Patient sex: M
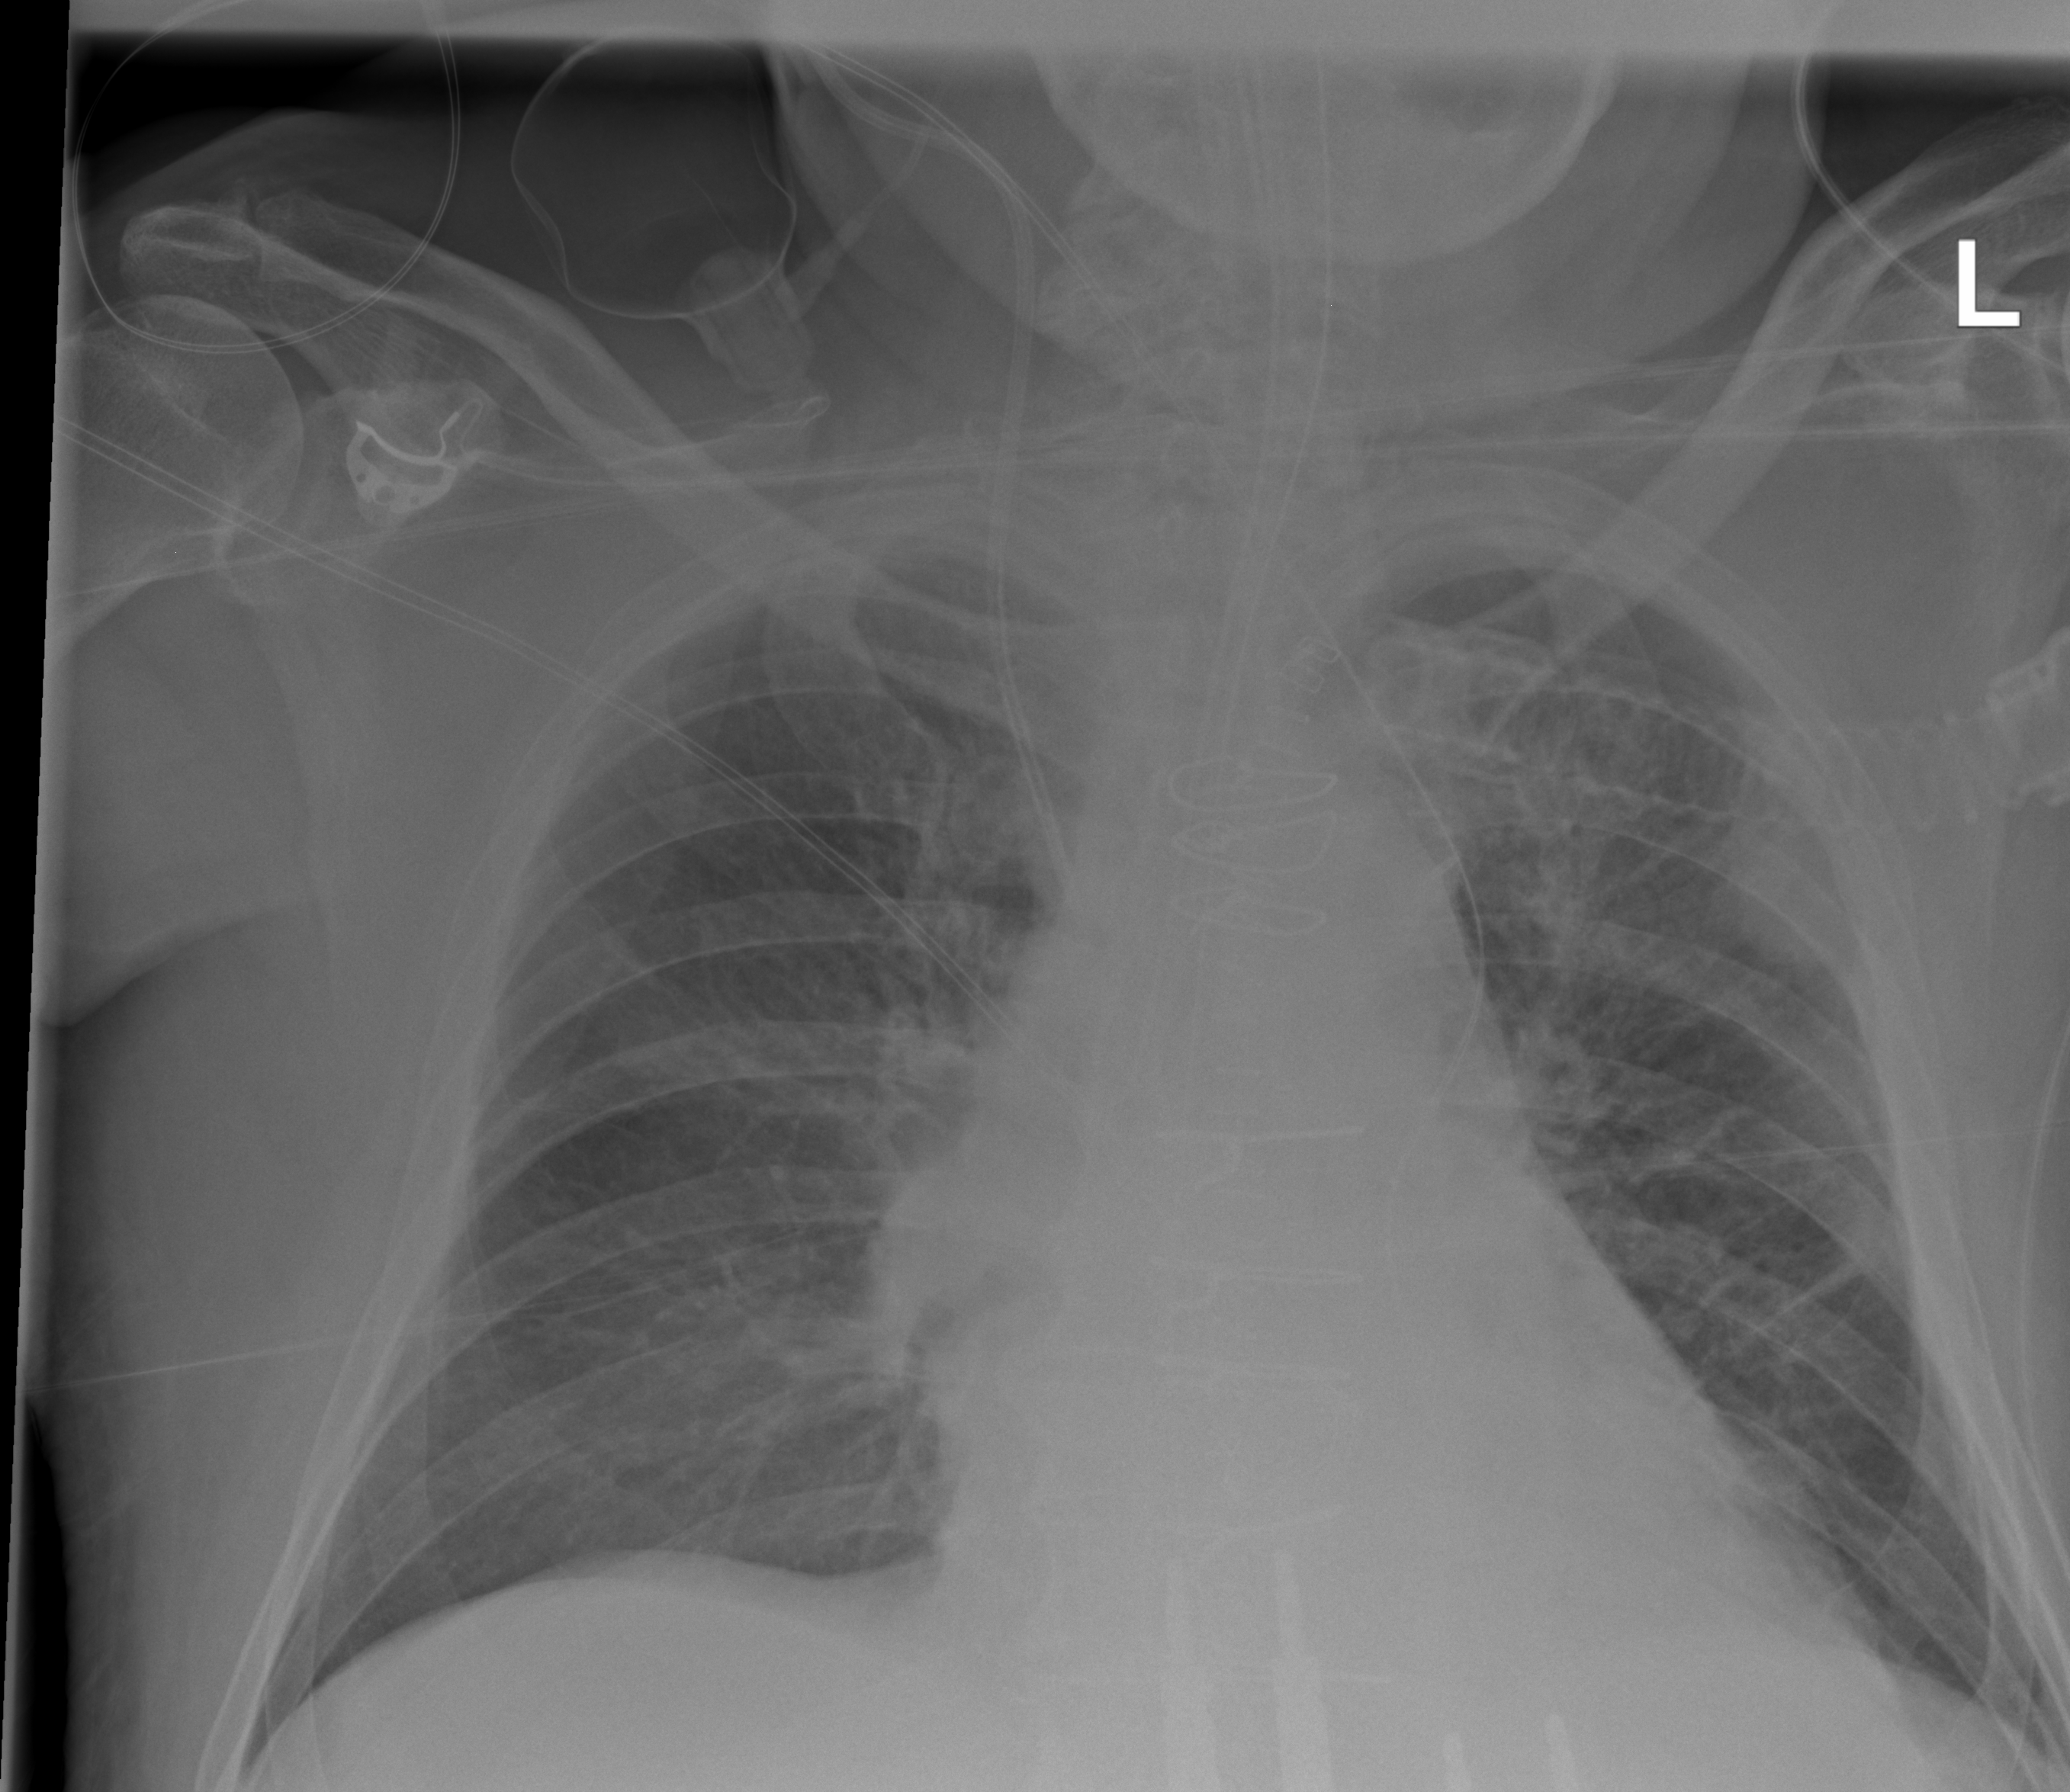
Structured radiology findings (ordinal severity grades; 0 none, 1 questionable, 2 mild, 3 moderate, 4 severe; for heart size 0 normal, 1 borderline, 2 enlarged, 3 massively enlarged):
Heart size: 1
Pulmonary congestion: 1
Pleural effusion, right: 0
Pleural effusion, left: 0
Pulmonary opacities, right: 0
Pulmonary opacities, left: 0
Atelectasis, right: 0
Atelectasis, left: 0